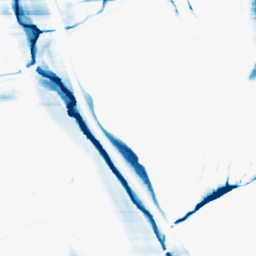
Category: morphological
Decomposition family: morphological_rect
Decomposition parameters: operation: closing
width: 50
height: 3
Upsampling method: sinc_hamming
Upsampling parameters: scale: 2
kernel_size: 4
Upsampling scale: 2